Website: apple
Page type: gifting
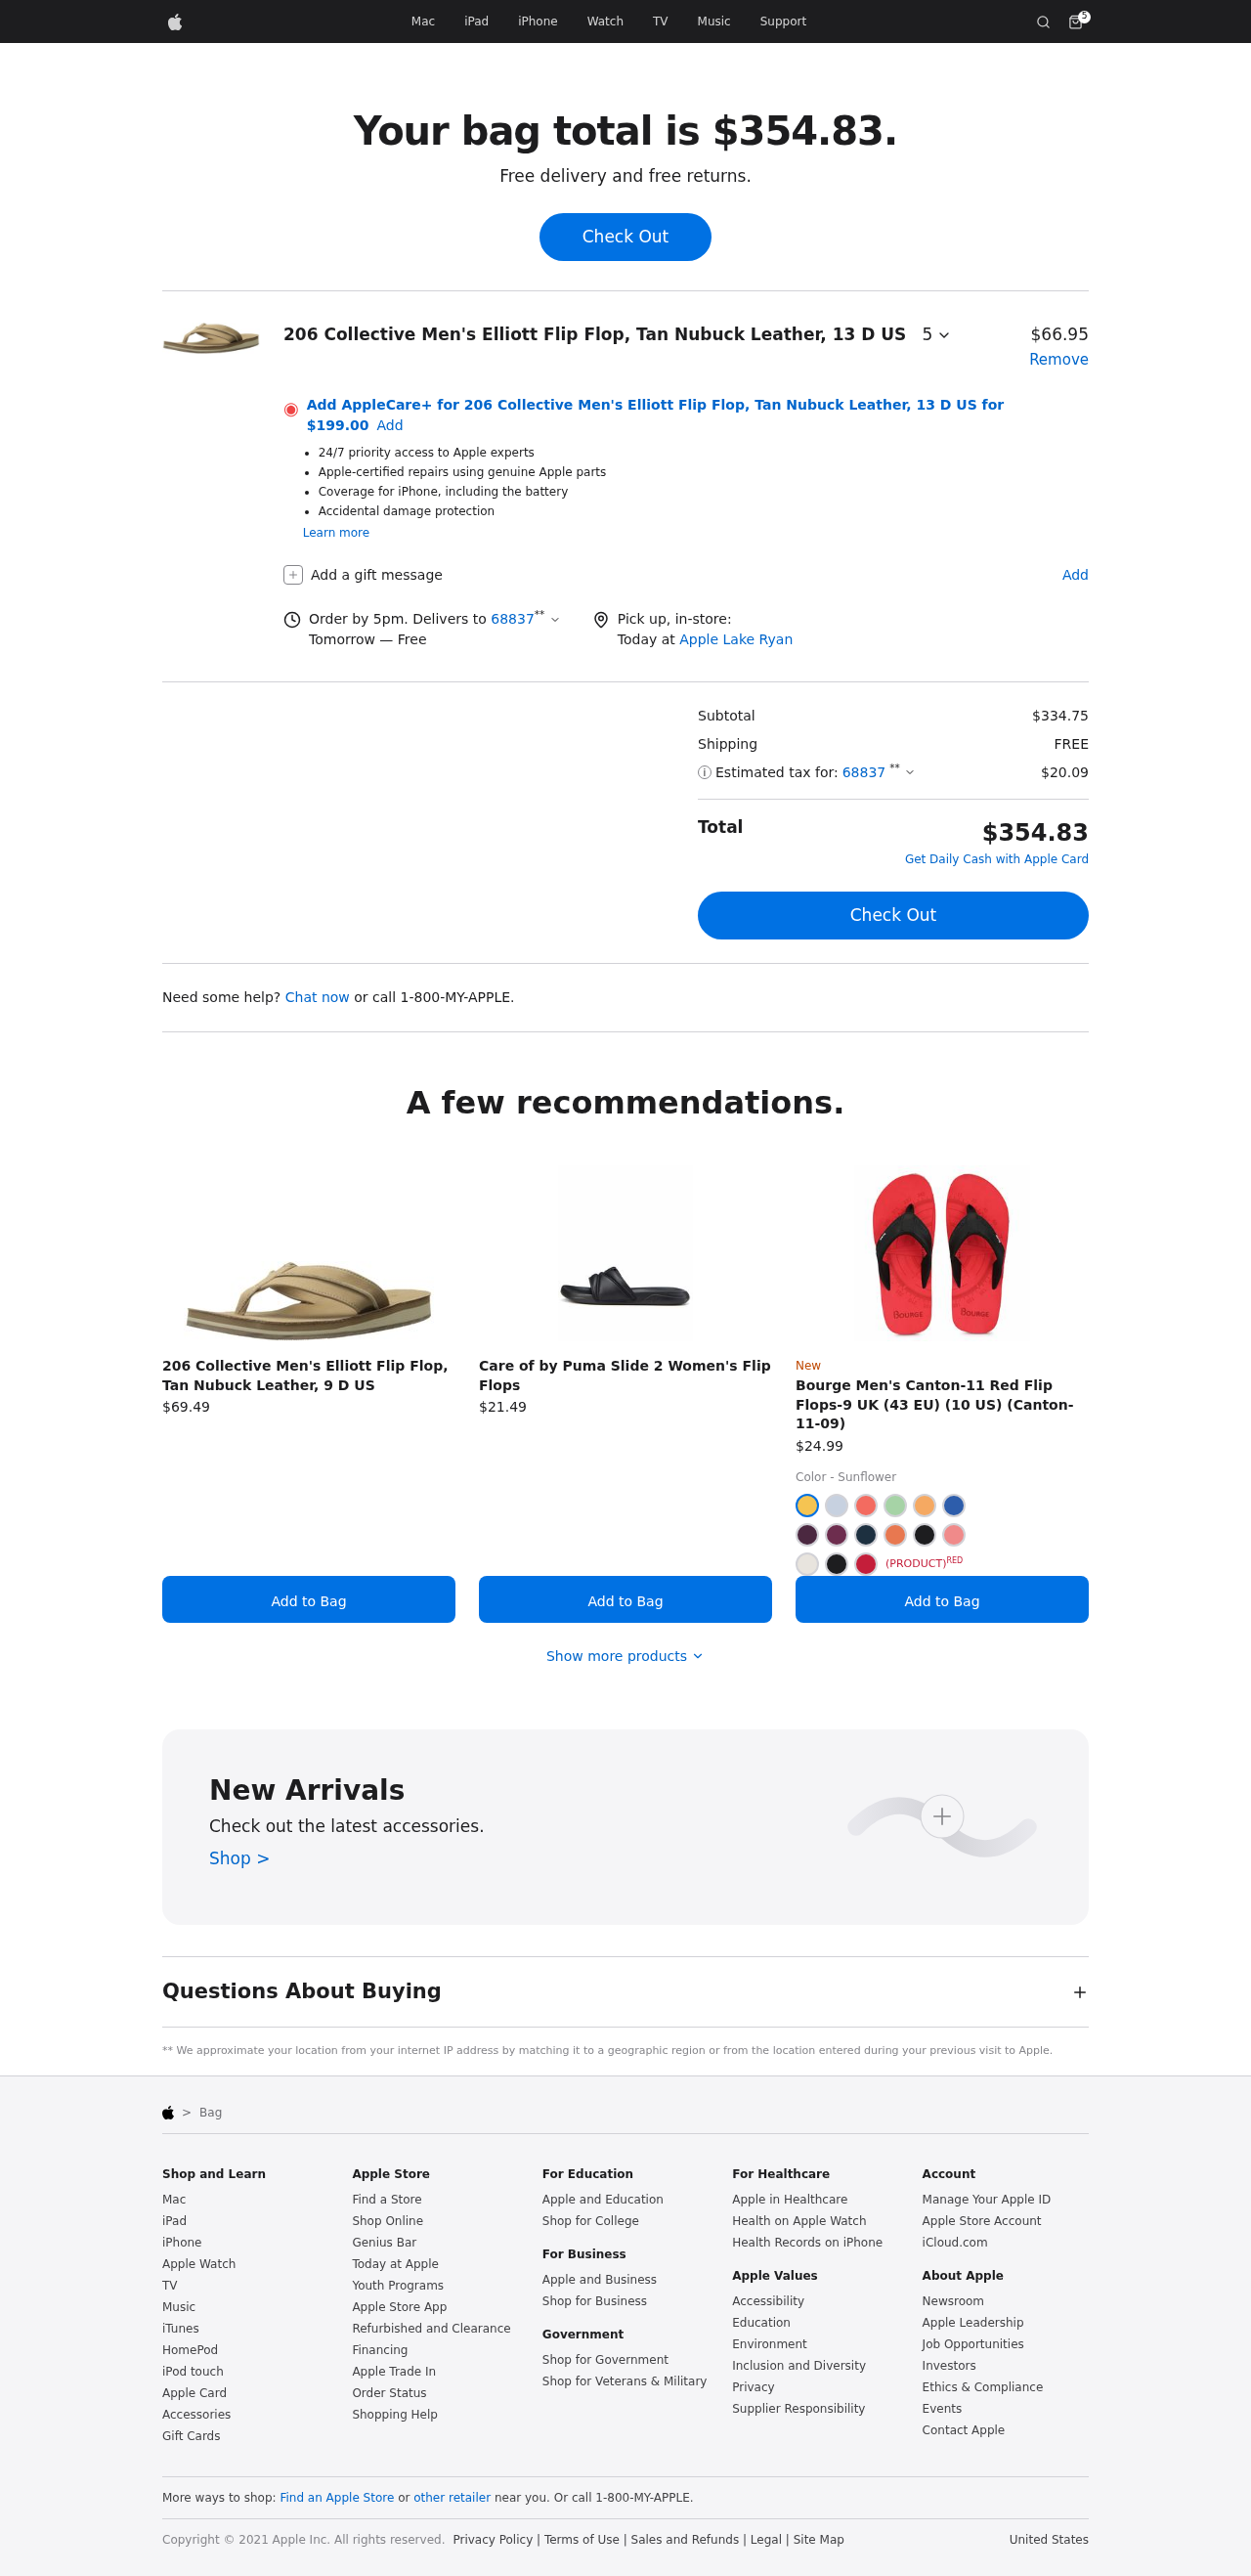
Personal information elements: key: PII_CITY
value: Lake Ryan
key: PII_POSTCODE
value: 68837
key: PII_POSTCODE2
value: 68837
Product elements: key: PRODUCT1_NAME
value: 206 Collective Men's Elliott Flip Flop, Tan Nubuck Leather, 13 D US
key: PRODUCT1_PRICE
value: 66.95
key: PRODUCT1_QUANTITY
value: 5
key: PRODUCT2_NAME
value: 206 Collective Men's Elliott Flip Flop, Tan Nubuck Leather, 9 D US
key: PRODUCT2_PRICE
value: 69.49
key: PRODUCT3_NAME
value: Care of by Puma Slide 2 Women's Flip Flops
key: PRODUCT3_PRICE
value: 21.49
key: PRODUCT4_NAME
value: Bourge Men's Canton-11 Red Flip Flops-9 UK (43 EU) (10 US) (Canton-11-09)
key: PRODUCT4_PRICE
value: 24.99
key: PRODUCT1_APPLECARE_PRICE
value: $199.00
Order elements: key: ORDER_NUM_ITEMS
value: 5
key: ORDER_TOTAL
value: $354.83
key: ORDER_SUBTOTAL
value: $334.75
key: ORDER_SHIPPING_COST
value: FREE
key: ORDER_TAX
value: $20.09